Field crop: maize
Growth stage: 2
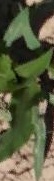
Species: maize